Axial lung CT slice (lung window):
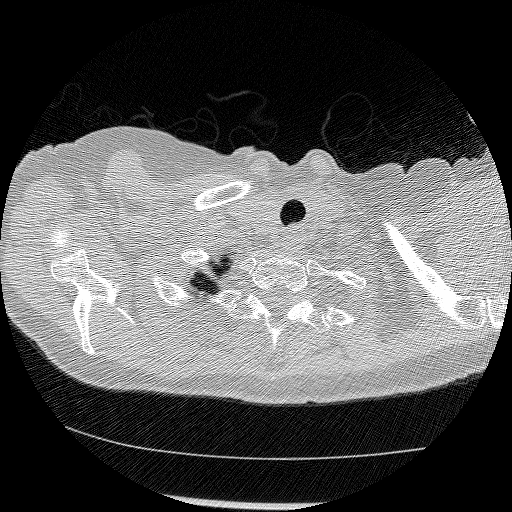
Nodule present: no